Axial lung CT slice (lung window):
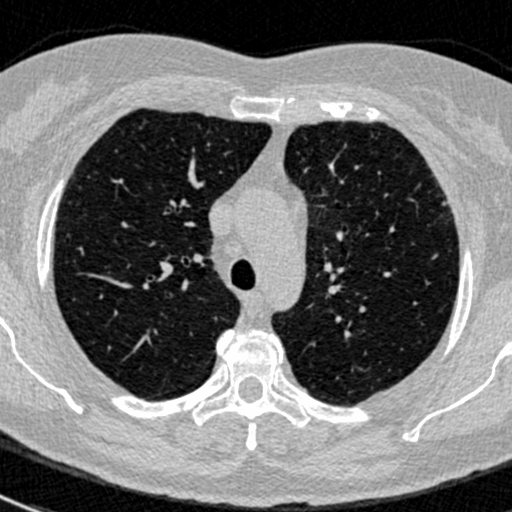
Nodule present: no